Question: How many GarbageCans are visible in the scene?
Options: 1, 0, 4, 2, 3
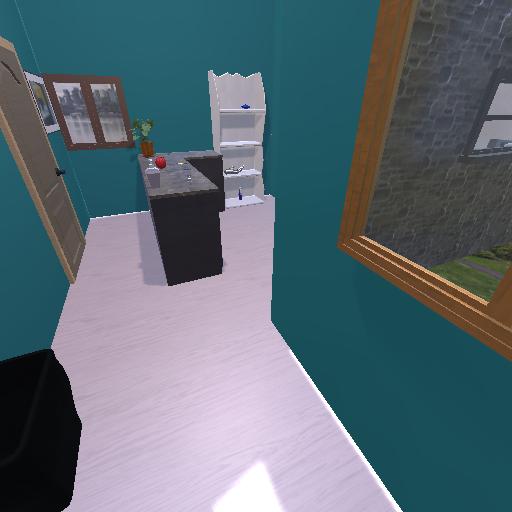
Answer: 1